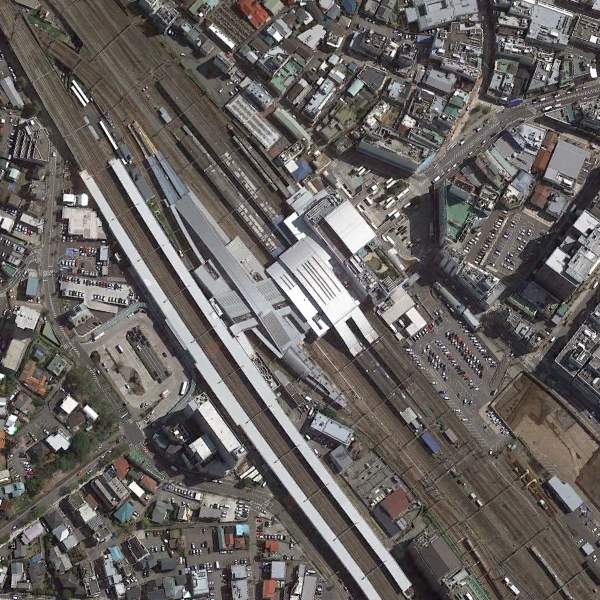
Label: RailwayStation